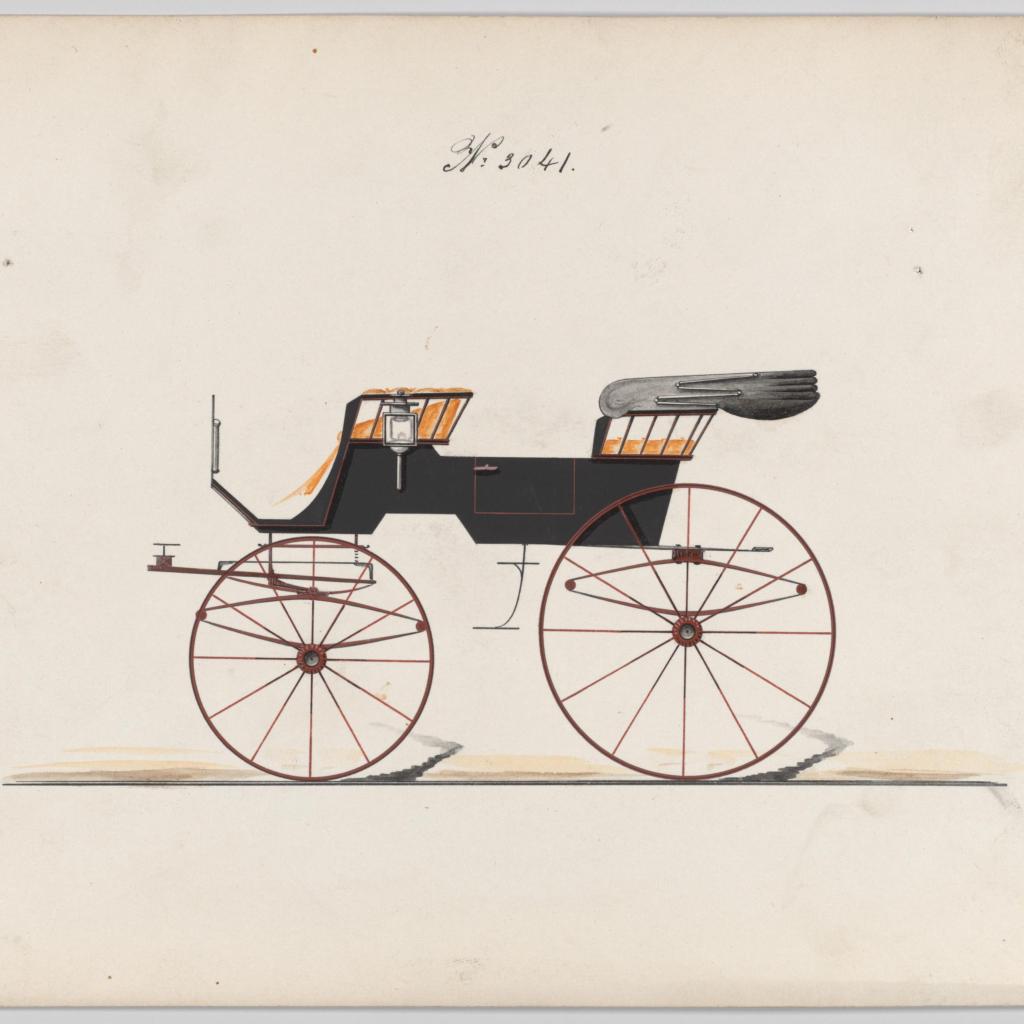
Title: Design for 2 seat Phaeton, no. 3041
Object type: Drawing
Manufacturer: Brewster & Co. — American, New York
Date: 1874
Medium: Pen and black ink, watercolor and gouache
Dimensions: sheet: 6 15/16 x 9 7/8 in. (17.6 x 25.1 cm)
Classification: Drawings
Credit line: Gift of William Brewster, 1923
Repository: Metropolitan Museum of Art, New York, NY